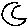
Label: moon